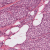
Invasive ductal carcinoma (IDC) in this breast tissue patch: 1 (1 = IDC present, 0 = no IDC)